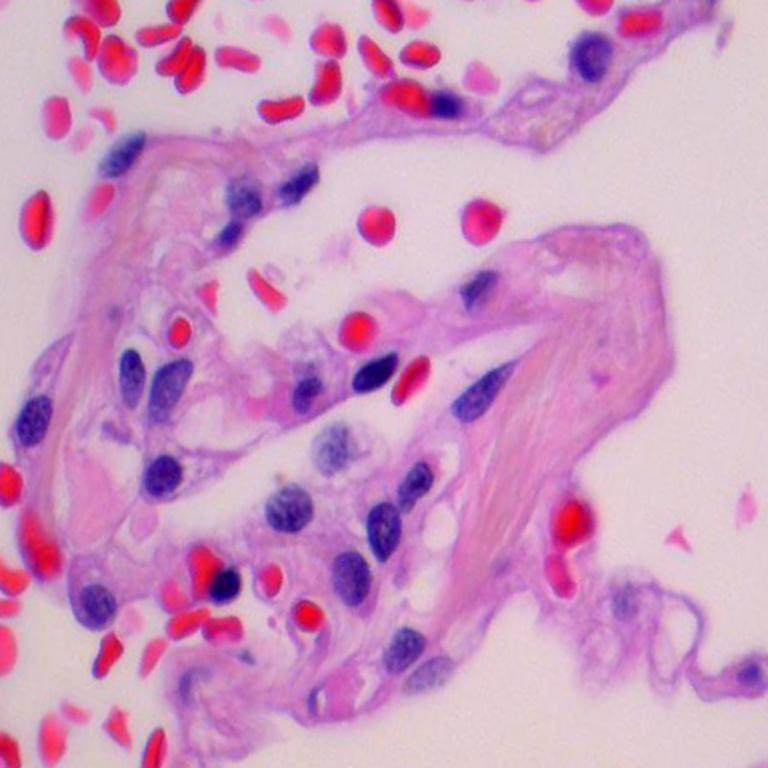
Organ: lung
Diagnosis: benign